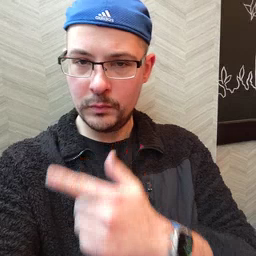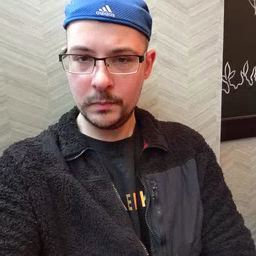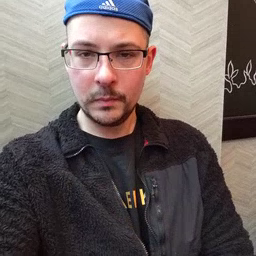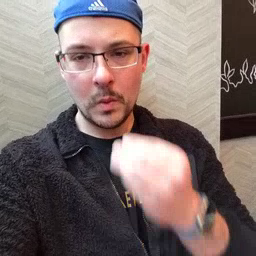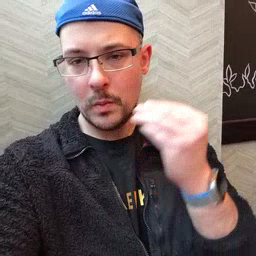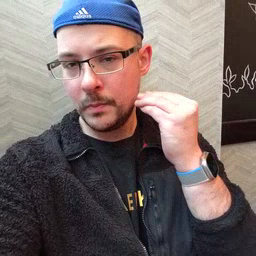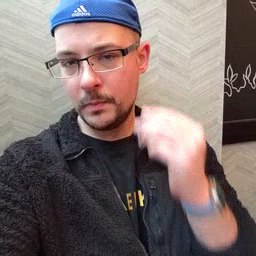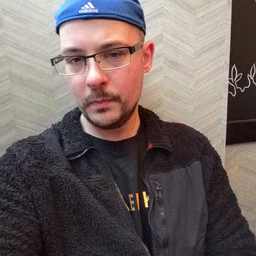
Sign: home